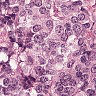
Metastatic tissue present: yes